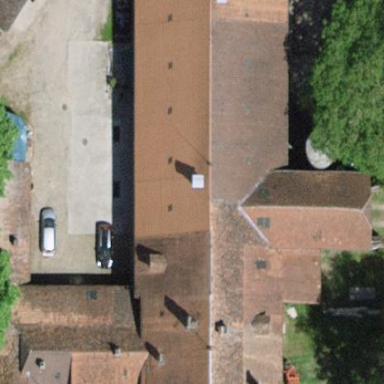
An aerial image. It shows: Farm building.